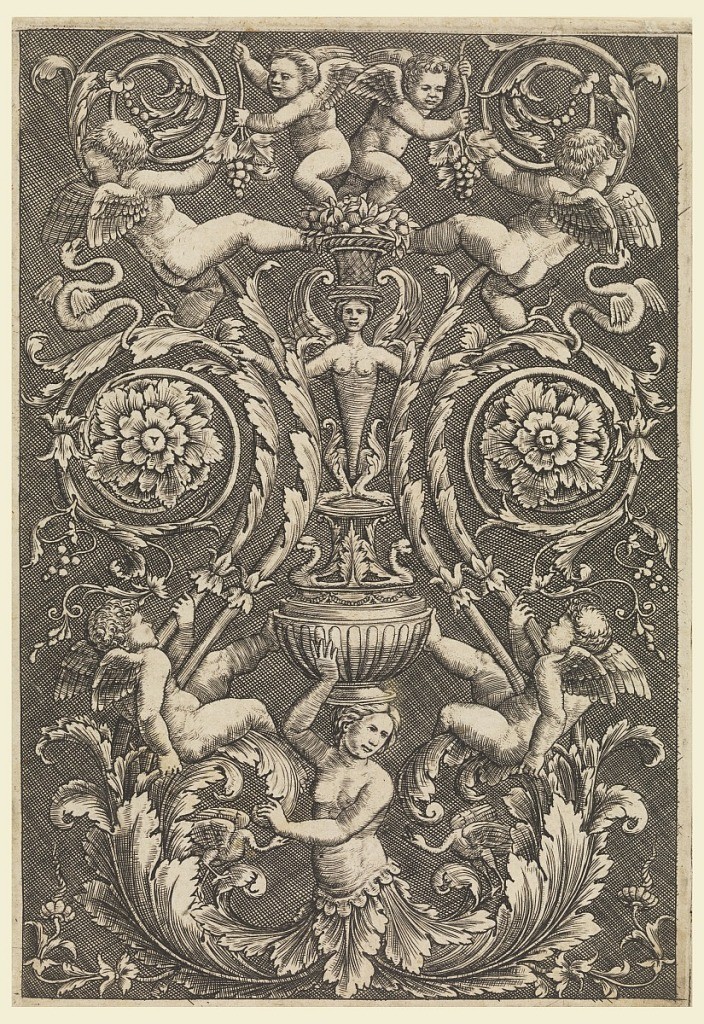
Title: Grotesque with Putti and Grape Vines
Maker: Master of the Die, Italian or German, 1530 - 1560
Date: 1532
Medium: Engraving on laid paper
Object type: Print
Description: Vertical grotesque design with putti, grape vines and a central candelabrum motif.